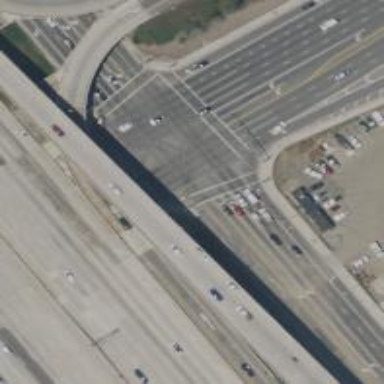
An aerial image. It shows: Crossing with line markings on the road.